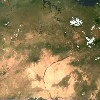
Label: land